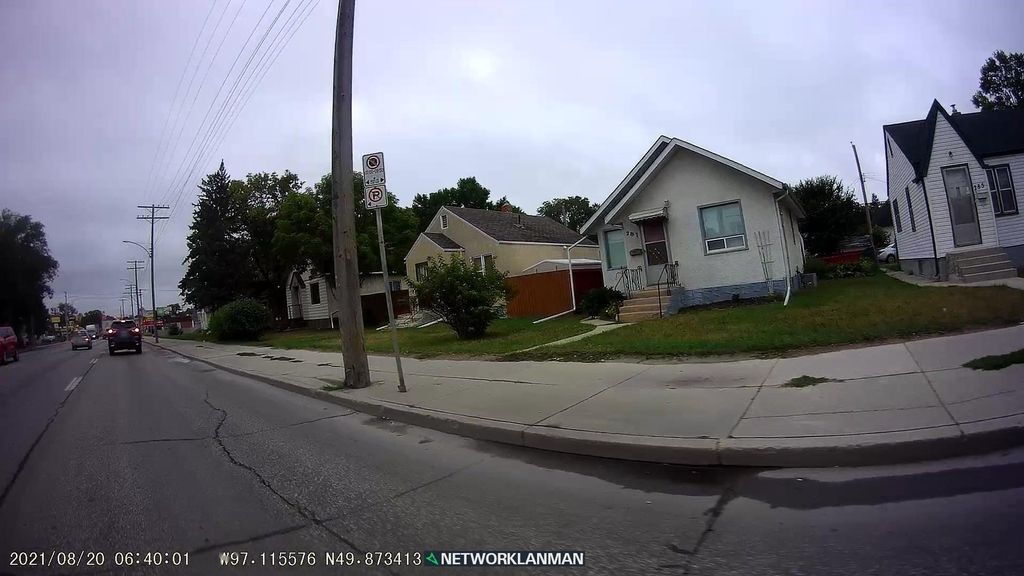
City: winnipeg